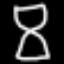
Label: hourglass